Question: I'm trying to generate a class diagram using VS2015 RC1 but that particular file template is not available. See full list of template. Is this type of template will be available on this release?
.
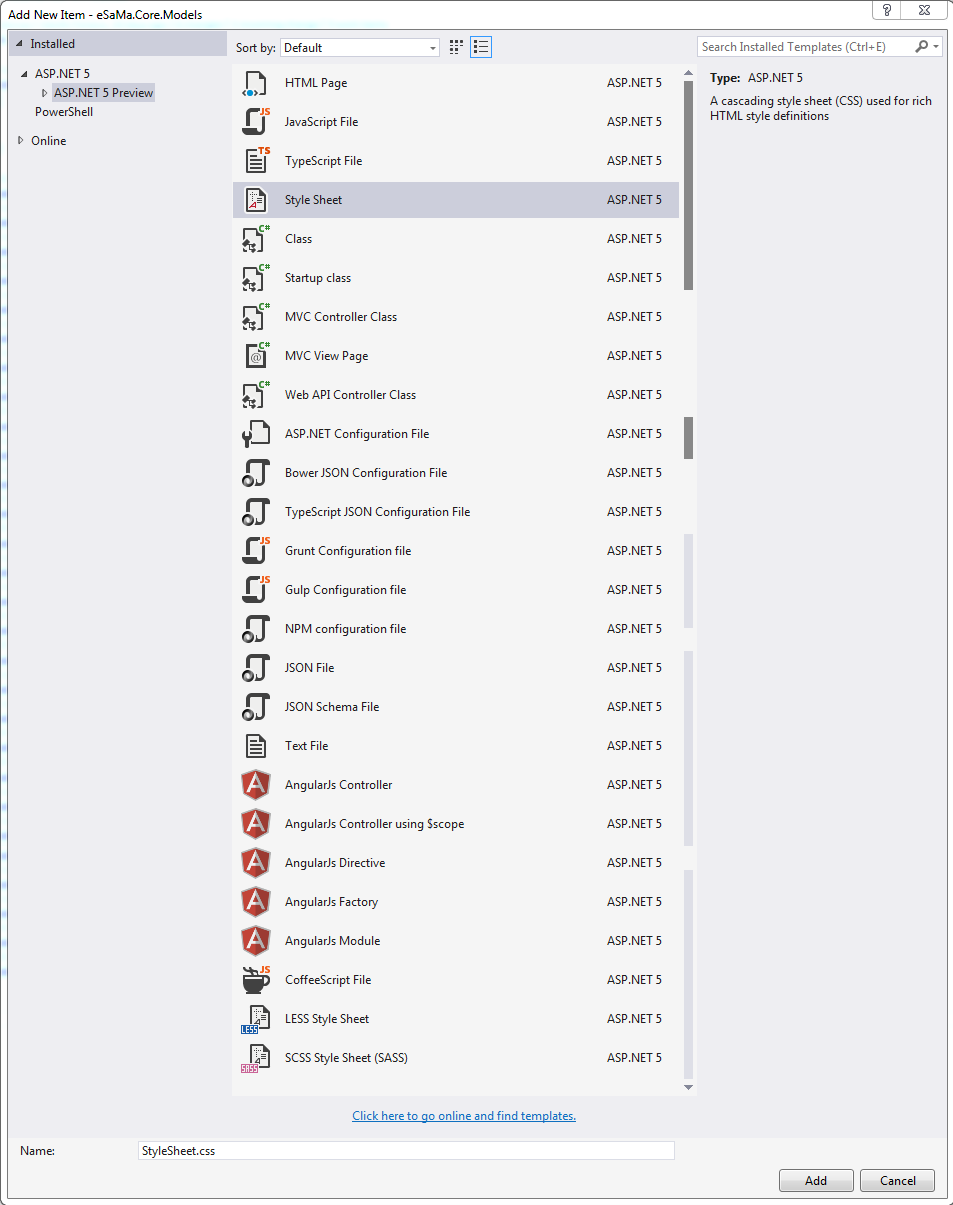
Answer: Thanks to Nax, I found out that those type of file are not supported yet in VS2015 Preview, What I did was open a vs2013 and create an empty project, add the files and create the diagram there, this work for because the code that I have in my new project are just POCO classes.